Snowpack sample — Snodgrass Mountain, Crested Butte, Colorado (2/4/25, 12:06 PM MST)
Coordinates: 38.923, -106.968
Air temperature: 35 °F
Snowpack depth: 80 cm
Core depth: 70 cm
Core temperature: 32 °F
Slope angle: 14°, slope face: 78°
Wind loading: low
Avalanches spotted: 0
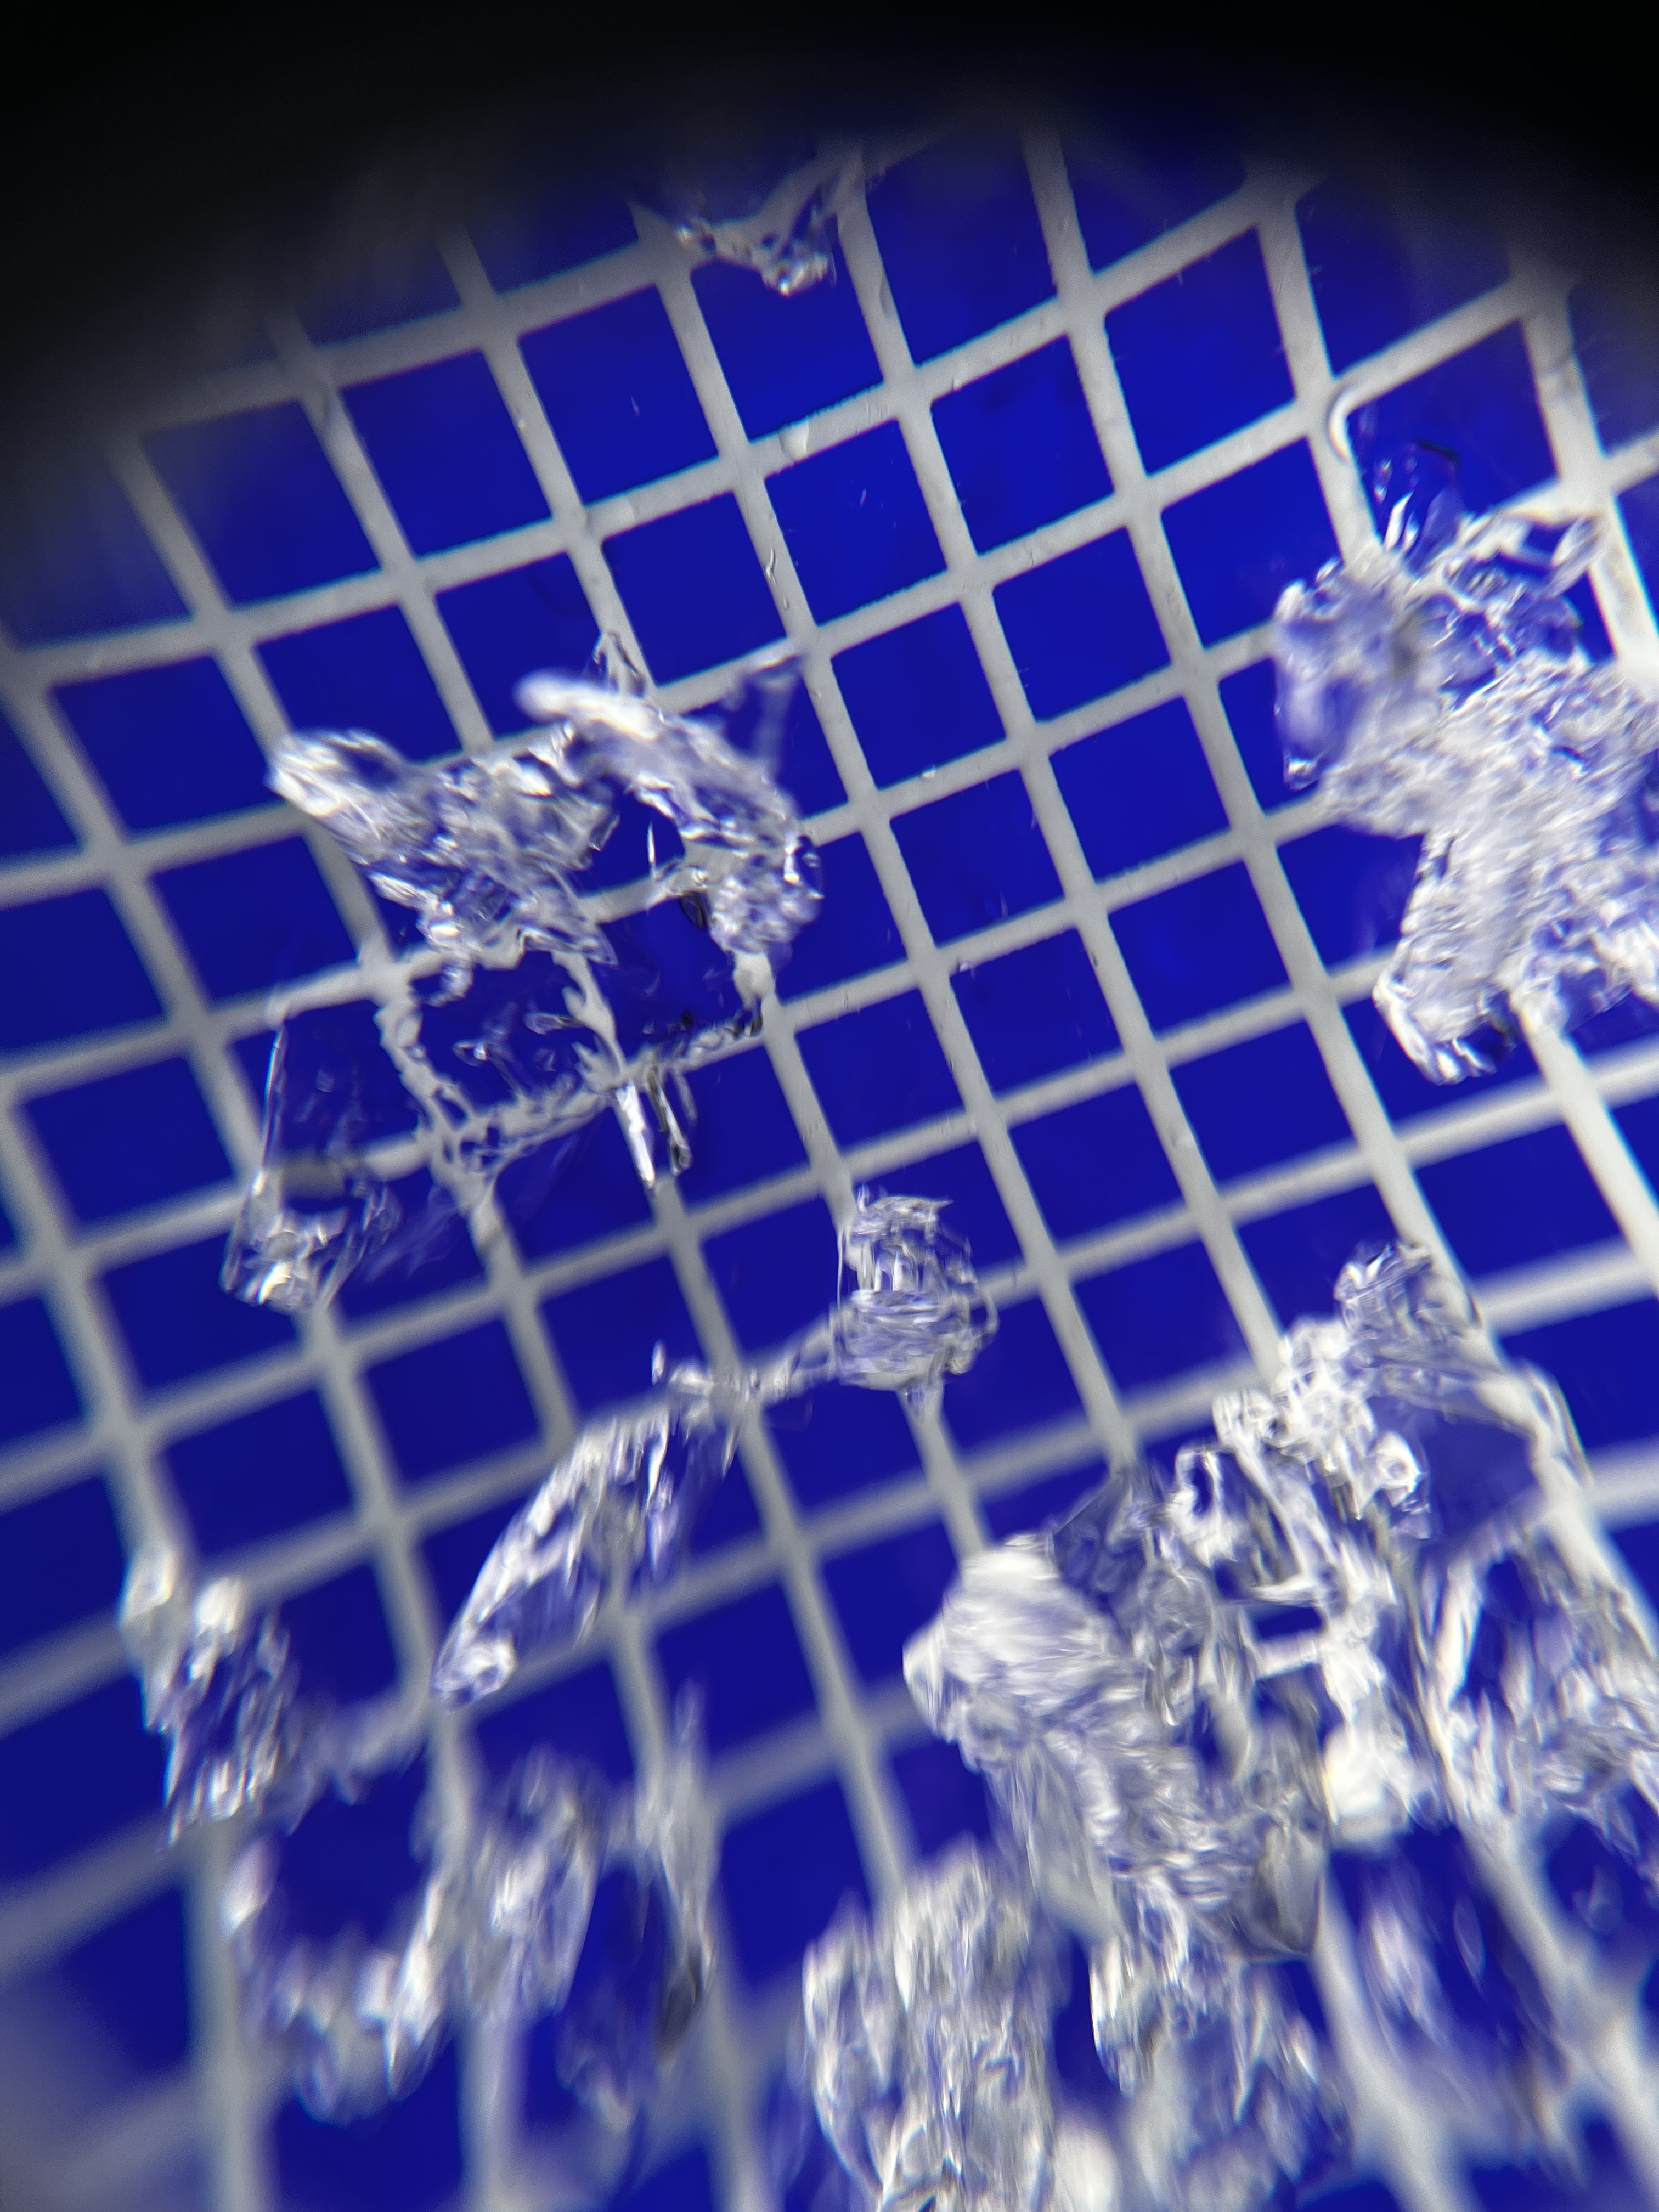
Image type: magnified_profile
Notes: No avalanches nearby, unusually warm weather for the last month reported by residents, Collected 25 yards from treeline